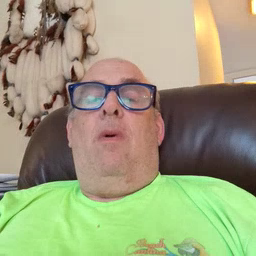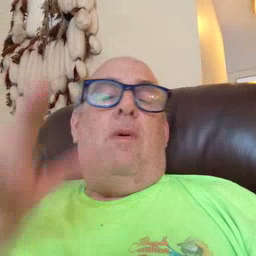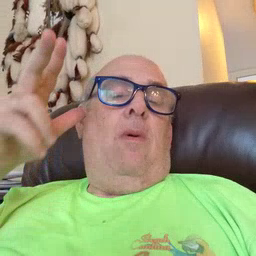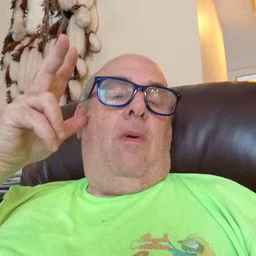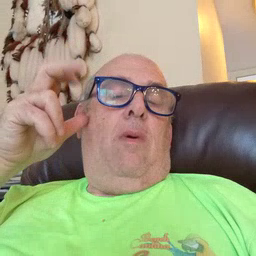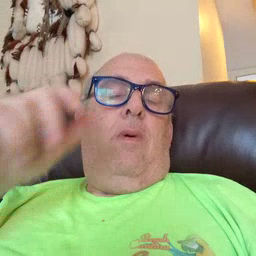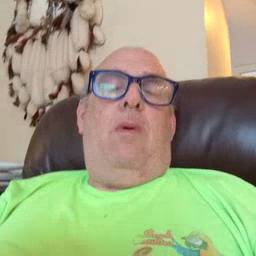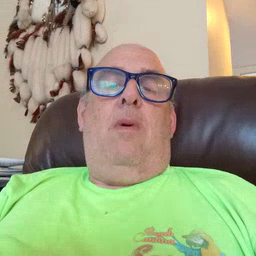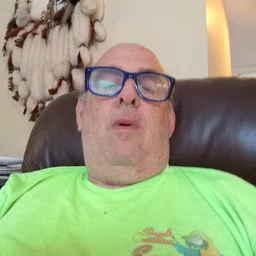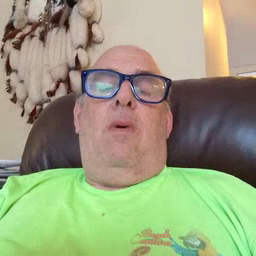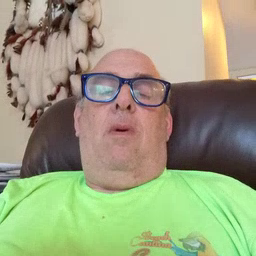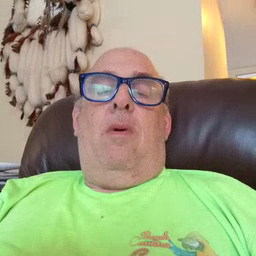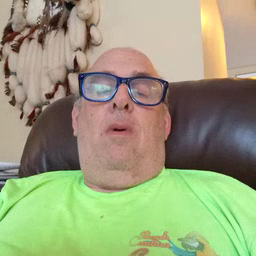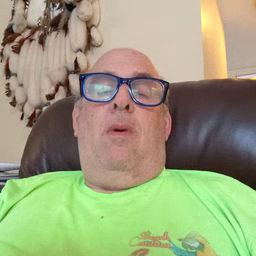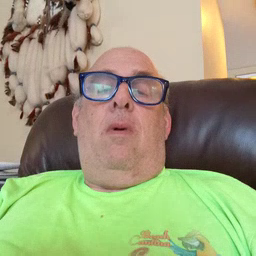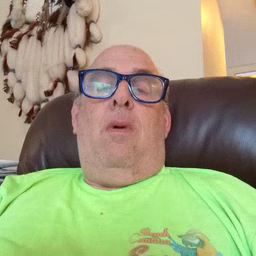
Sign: hear